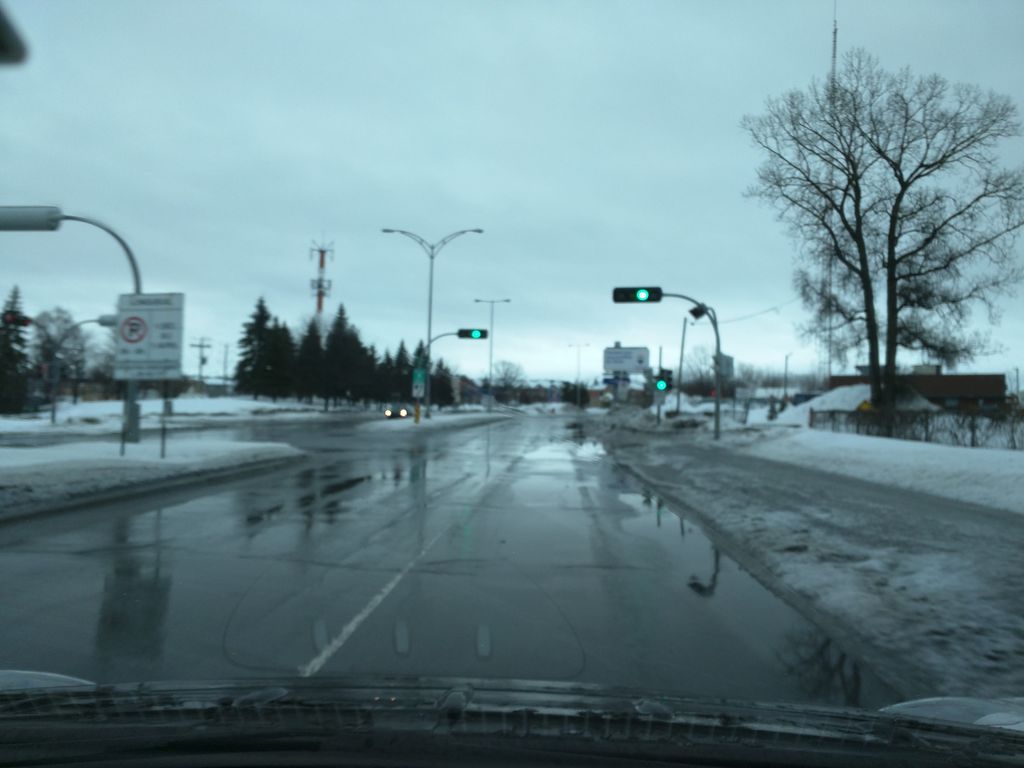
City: montreal